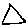
Label: triangle